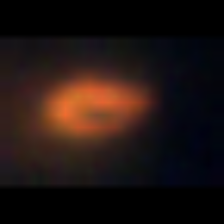
Taxon: Unknown_phyto
Group: Unknown